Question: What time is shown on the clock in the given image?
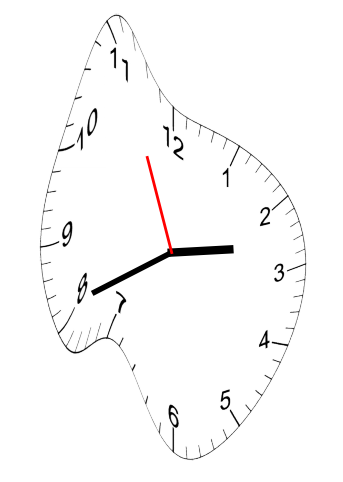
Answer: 02:40:56